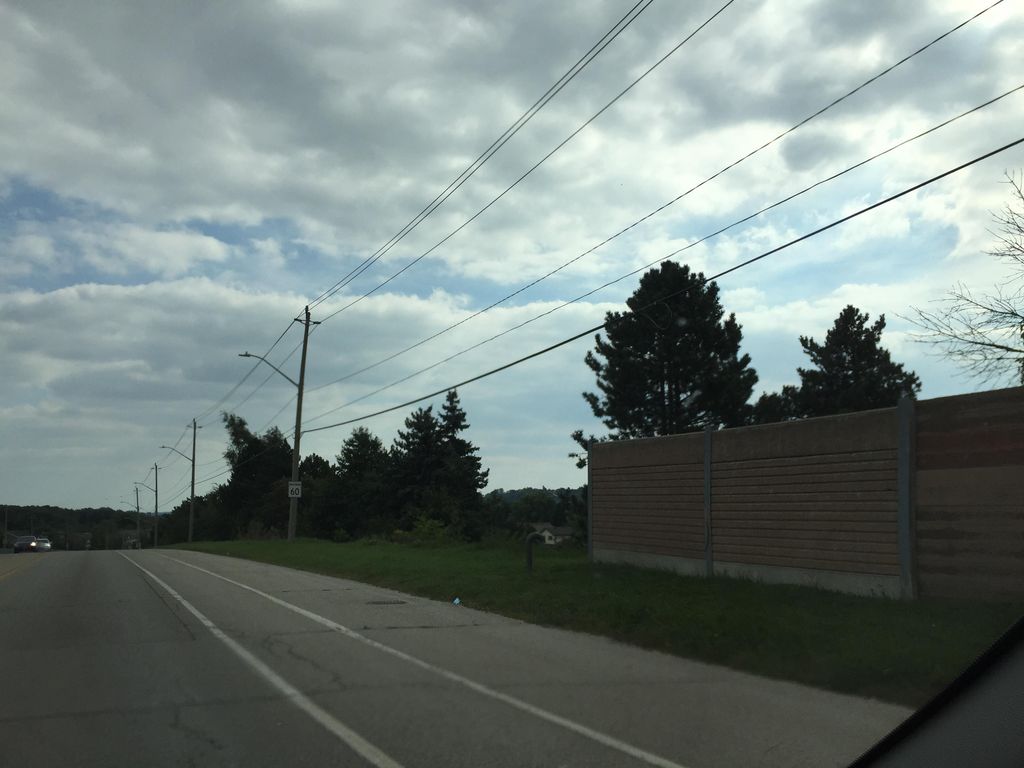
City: kitchener-waterloo